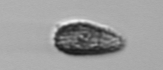
Label: Pseudochattonella_farcimen